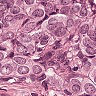
Metastatic tissue present: yes